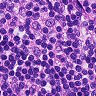
Metastatic tissue present: no